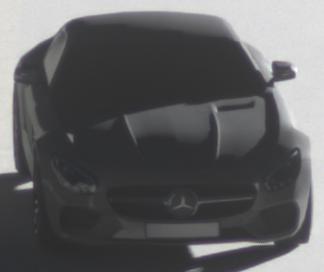
Make: Mercedes-Benz
Model: AMG GT Coupé
Detailed model: AMG GT (190) Coupé
Model produced from: 2014/10
Model produced until: 2017/01
Doors: 2
Color: gray
Road condition: dry road
Daytime: sunrise or sunset
Contrast: high contrast